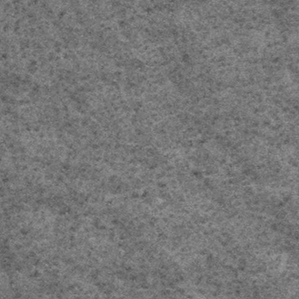
Label: frost